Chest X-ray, AP view. Patient: 17 years old, sex F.
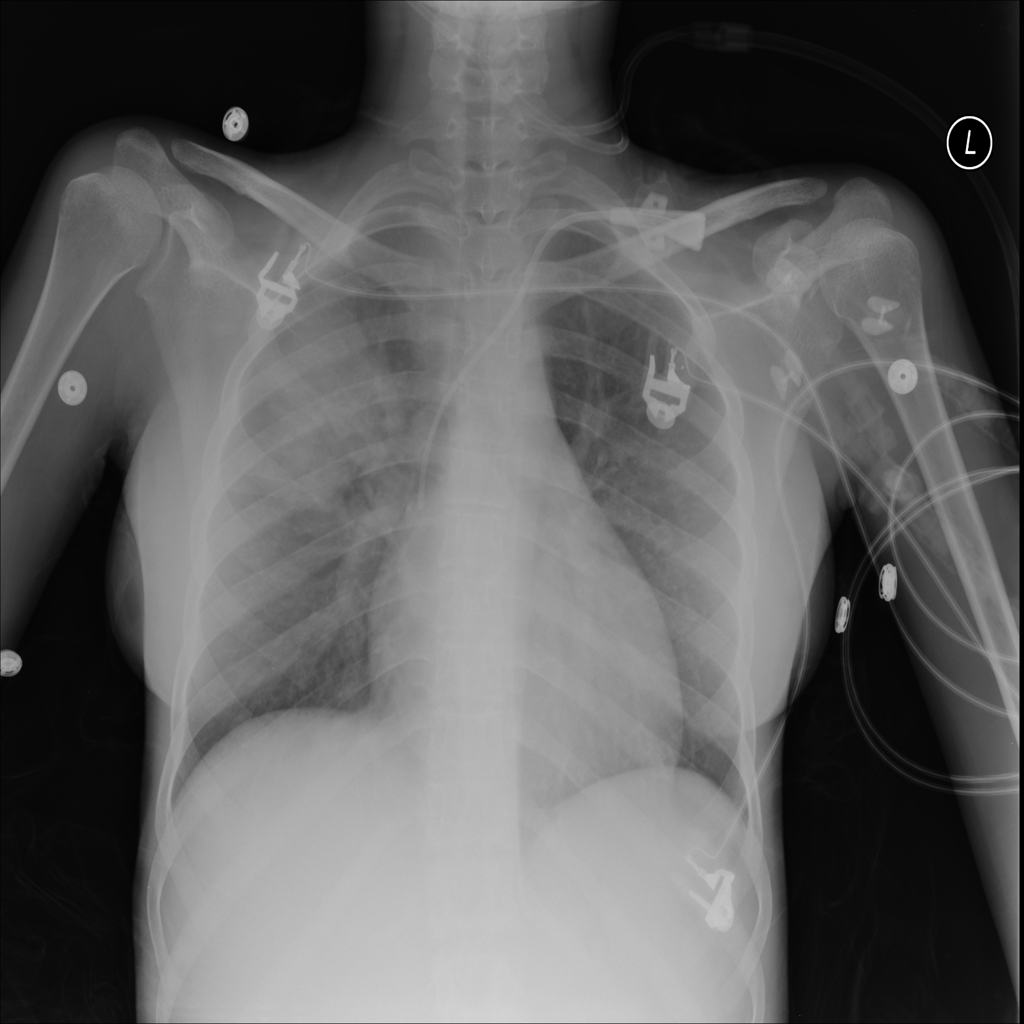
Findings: Consolidation